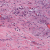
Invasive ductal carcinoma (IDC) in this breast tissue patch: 0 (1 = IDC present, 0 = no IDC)